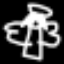
Label: angel